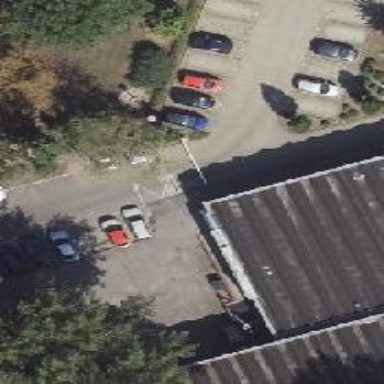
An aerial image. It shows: Parking aisle with concrete surface.